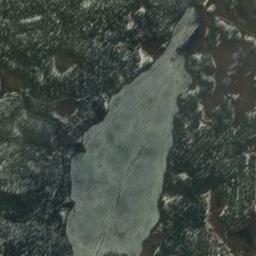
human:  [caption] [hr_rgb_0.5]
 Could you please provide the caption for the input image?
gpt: There are many trees around the lake .

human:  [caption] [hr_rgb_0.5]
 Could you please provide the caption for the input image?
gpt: The lake lies in a mountainous area covered with vegetation and the water is gray .

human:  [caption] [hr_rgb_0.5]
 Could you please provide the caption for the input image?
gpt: The lake is shaped like a fish .

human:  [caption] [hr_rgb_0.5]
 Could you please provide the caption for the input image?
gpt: An irregularly shaped blue lake surrounded by green forests, Covered in white snow .

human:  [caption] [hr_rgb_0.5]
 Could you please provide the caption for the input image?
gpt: The lake is frozen to white ice with many white spots around .